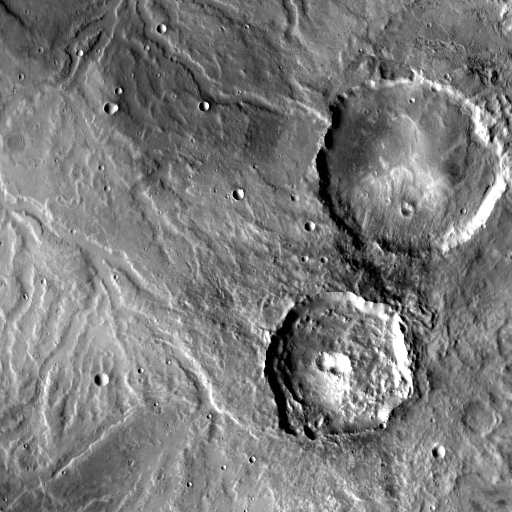
Crater classes present: Background, Other, Layered, Buried, Secondary